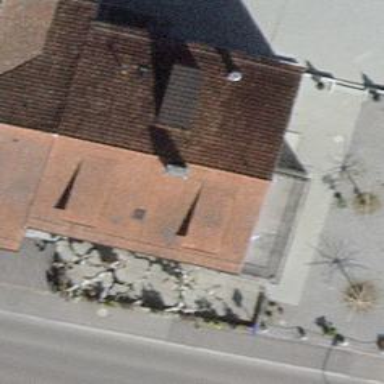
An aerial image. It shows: Restaurant.